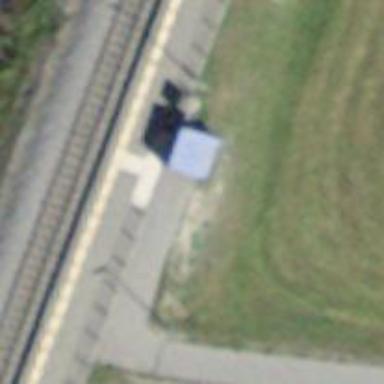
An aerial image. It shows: Halt on the railway.